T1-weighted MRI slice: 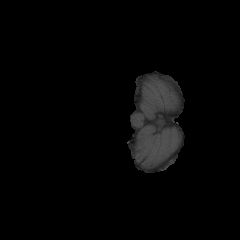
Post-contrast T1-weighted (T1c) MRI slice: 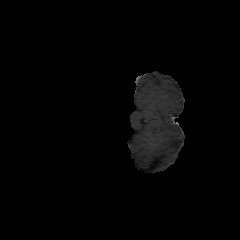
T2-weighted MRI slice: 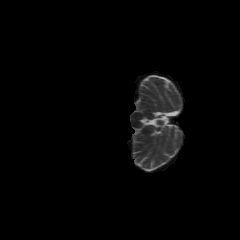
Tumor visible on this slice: no